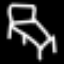
Label: bed